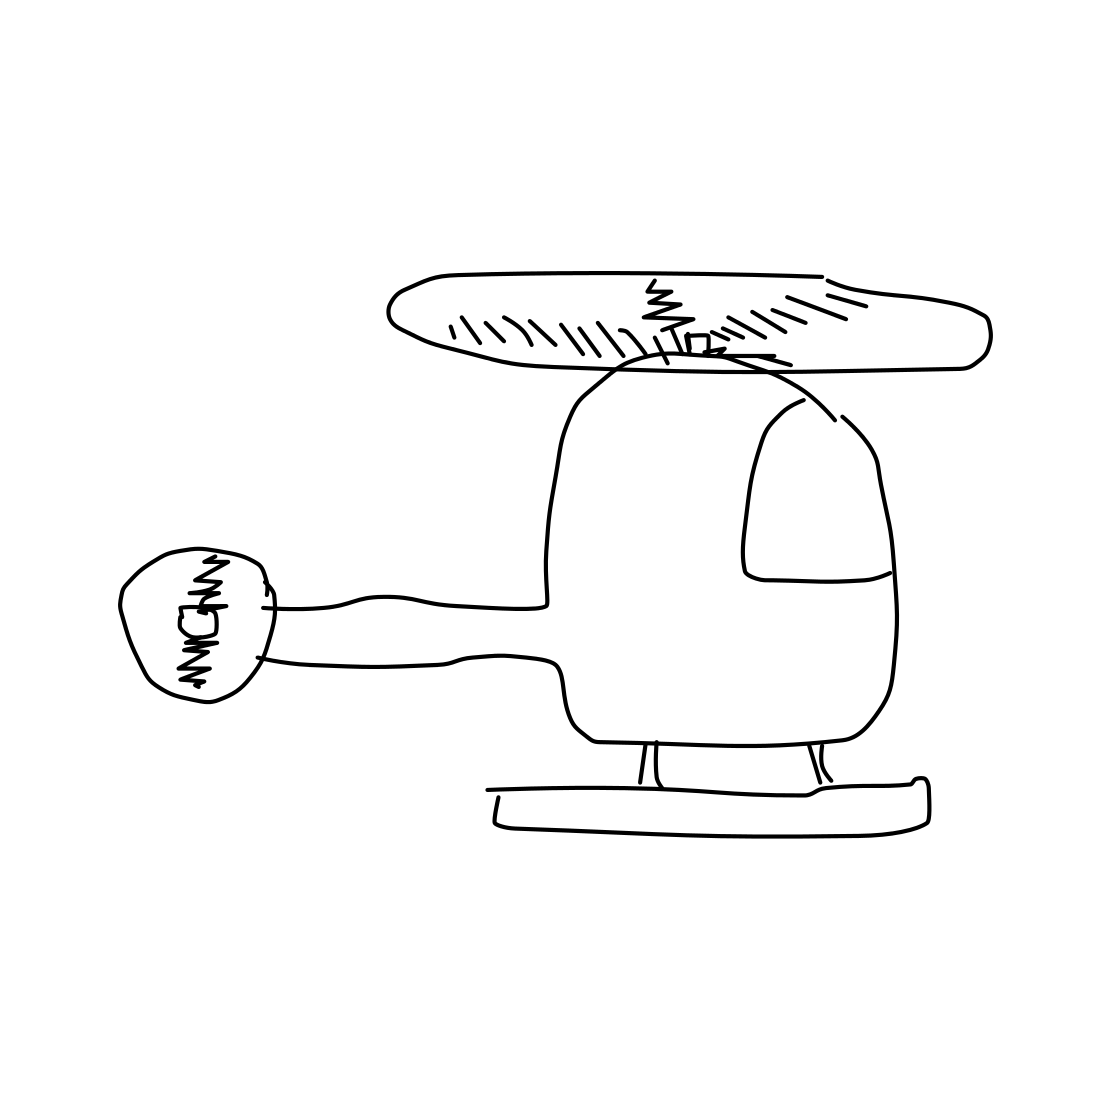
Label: helicopter